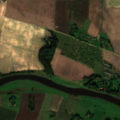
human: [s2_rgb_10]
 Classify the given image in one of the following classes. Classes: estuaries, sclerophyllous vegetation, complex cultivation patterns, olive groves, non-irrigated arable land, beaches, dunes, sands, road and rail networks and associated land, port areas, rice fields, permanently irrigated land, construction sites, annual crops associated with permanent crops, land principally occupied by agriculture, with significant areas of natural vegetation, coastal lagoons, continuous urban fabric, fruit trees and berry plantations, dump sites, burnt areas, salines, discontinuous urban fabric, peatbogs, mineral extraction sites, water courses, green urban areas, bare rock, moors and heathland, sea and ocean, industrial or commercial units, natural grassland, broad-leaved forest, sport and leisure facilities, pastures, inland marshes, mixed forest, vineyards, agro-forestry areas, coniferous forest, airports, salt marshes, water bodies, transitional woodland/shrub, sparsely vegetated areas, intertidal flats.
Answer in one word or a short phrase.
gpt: non-irrigated arable land, pastures, complex cultivation patterns, land principally occupied by agriculture, with significant areas of natural vegetation, water courses